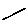
Label: line